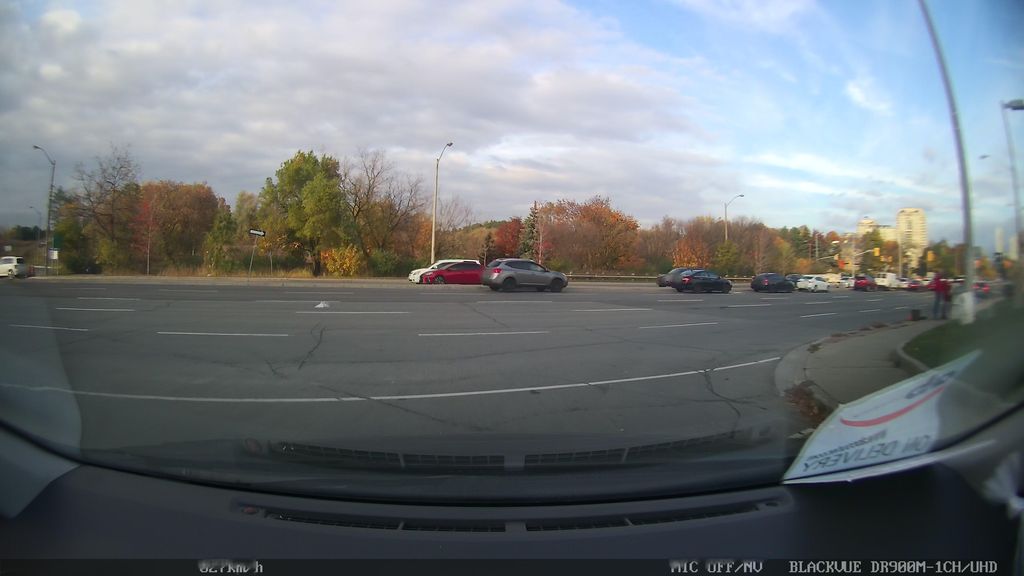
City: toronto